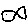
Label: fish